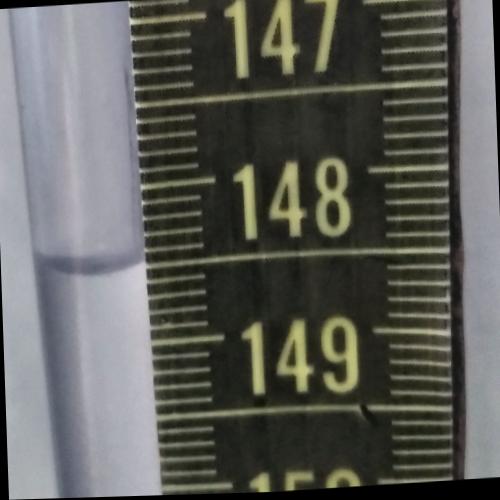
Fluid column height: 148.5 cm